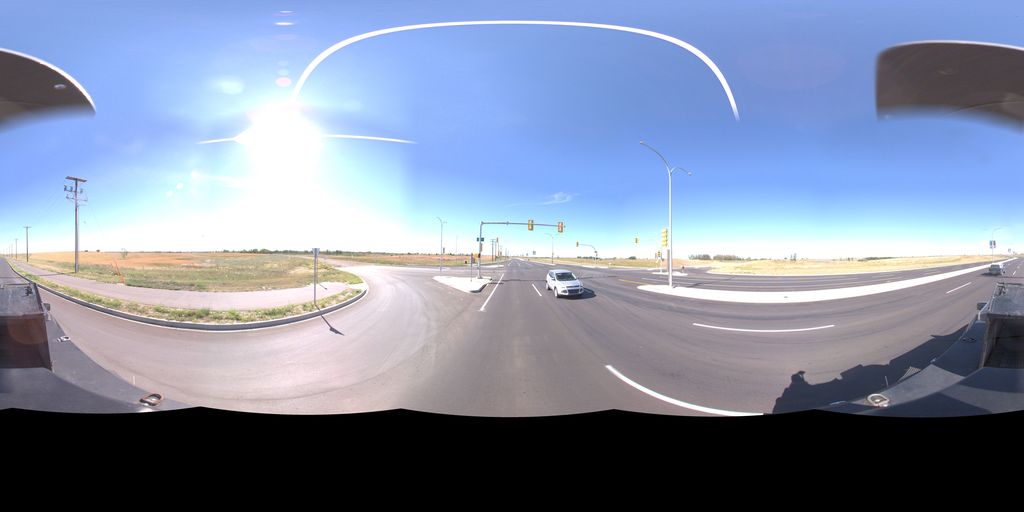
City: saskatoon